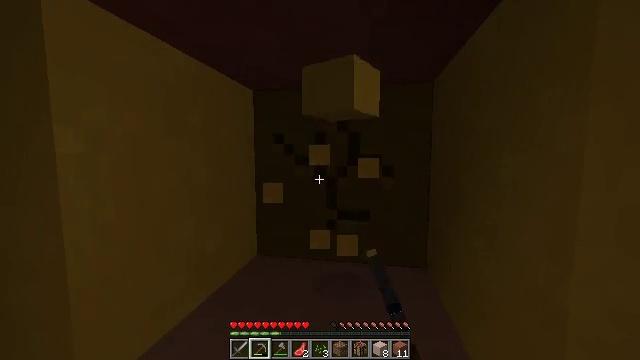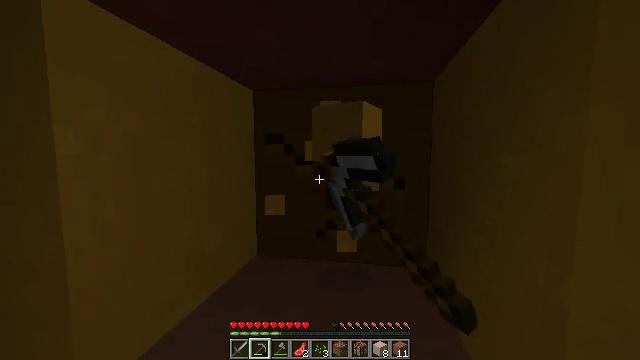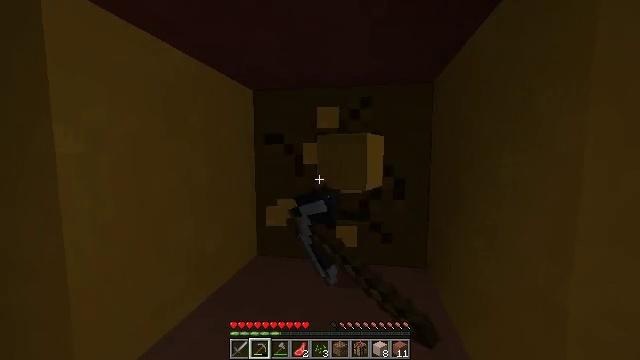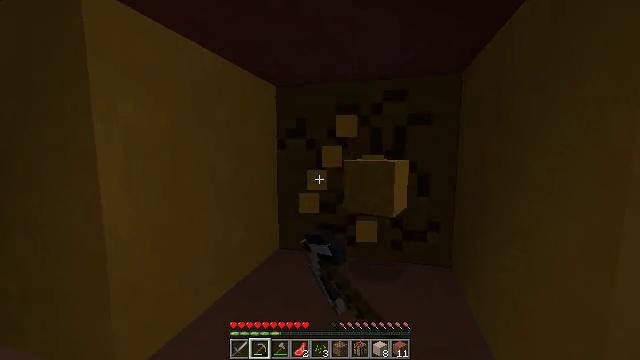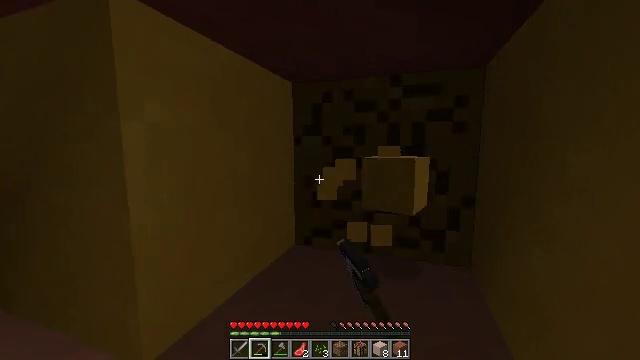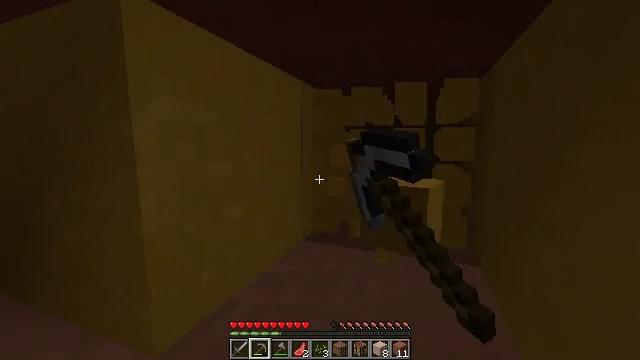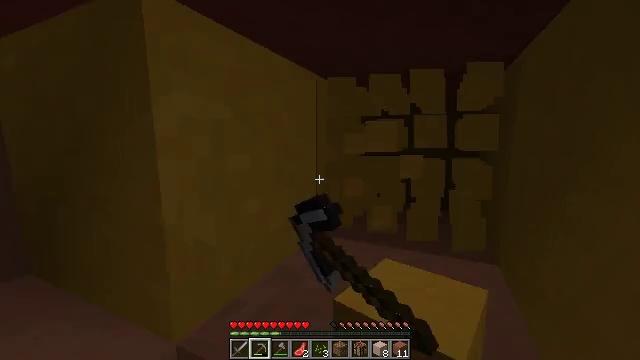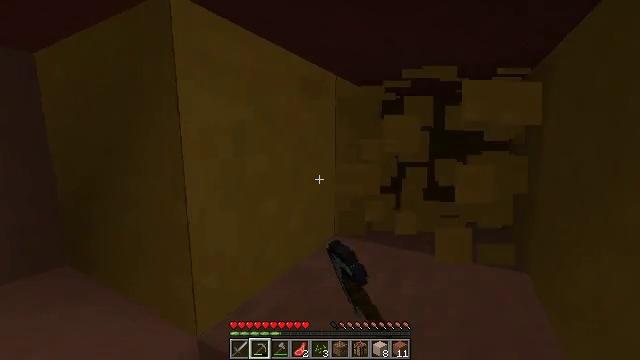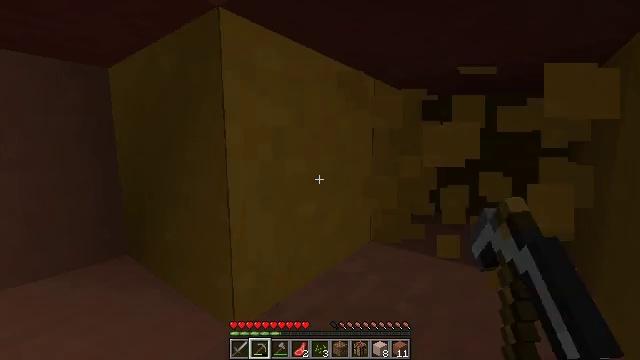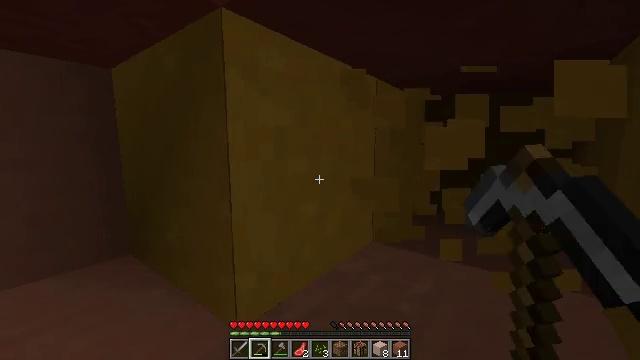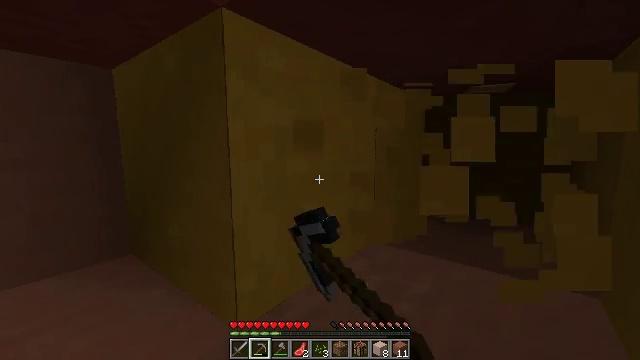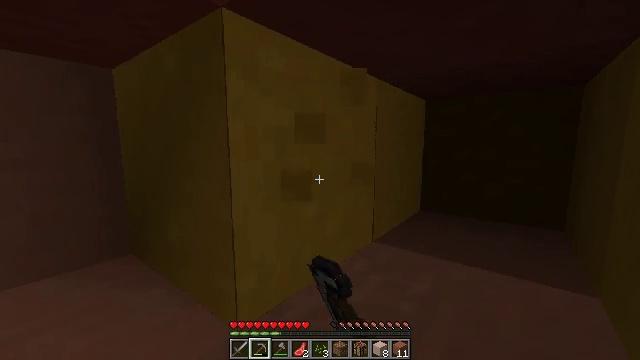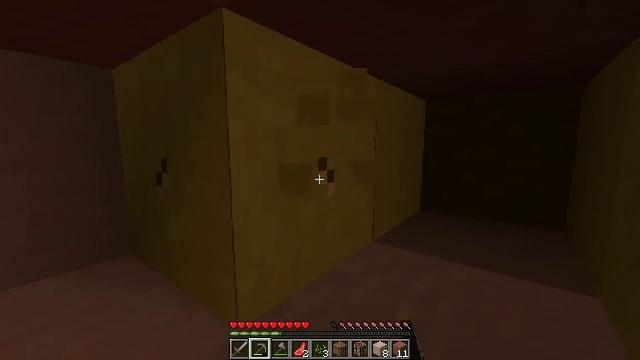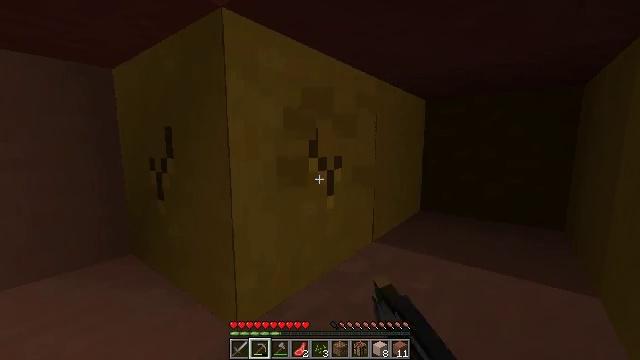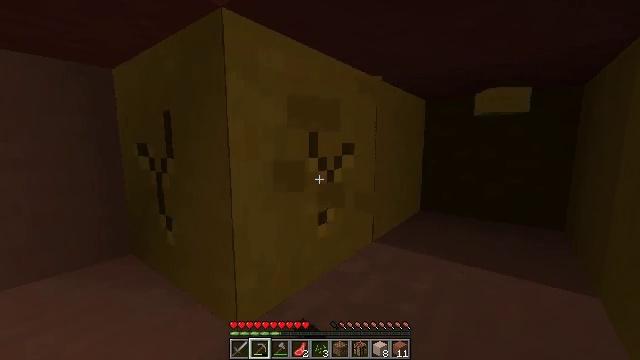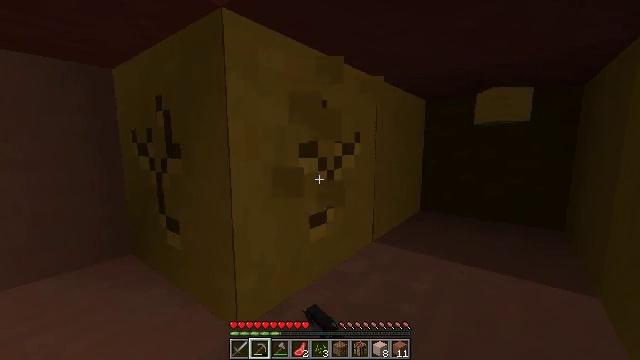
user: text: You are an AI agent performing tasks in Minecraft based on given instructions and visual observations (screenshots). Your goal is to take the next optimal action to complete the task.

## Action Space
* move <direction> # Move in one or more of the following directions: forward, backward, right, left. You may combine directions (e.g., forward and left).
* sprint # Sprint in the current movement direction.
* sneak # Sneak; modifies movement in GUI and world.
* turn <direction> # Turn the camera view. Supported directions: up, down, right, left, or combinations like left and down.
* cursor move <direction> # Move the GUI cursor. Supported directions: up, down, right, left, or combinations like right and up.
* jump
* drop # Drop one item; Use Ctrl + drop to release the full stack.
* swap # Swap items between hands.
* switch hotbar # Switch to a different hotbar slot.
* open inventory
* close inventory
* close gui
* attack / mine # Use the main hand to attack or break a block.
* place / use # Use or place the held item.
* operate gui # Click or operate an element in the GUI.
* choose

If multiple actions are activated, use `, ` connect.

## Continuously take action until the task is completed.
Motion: motion action
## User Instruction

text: Mine yellow terracotta.
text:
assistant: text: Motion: attack / mine
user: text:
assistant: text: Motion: attack / mine
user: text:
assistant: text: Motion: turn left and down, attack / mine
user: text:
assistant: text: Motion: turn left, attack / mine
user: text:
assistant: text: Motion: turn left, attack / mine
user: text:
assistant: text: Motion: turn left and down, attack / mine
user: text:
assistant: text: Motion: turn left, attack / mine
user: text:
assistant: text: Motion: turn left, attack / mine
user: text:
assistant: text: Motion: attack / mine
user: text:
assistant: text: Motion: attack / mine
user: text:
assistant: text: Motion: attack / mine
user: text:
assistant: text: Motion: attack / mine
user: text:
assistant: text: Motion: attack / mine
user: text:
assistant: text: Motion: attack / mine
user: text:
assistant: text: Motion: attack / mine
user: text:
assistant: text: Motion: attack / mine
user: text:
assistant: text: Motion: attack / mine
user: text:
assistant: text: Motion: attack / mine
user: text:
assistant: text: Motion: attack / mine
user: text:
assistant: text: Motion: attack / mine
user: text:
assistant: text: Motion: attack / mine
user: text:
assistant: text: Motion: attack / mine
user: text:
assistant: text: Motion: turn up, attack / mine
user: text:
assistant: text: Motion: turn right and up, attack / mine
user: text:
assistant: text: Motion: turn right and up, attack / mine
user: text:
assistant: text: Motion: turn right and up, attack / mine
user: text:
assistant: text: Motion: turn right and up, attack / mine
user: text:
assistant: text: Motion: turn right and up, attack / mine
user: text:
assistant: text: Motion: turn up, attack / mine
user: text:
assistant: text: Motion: attack / mine